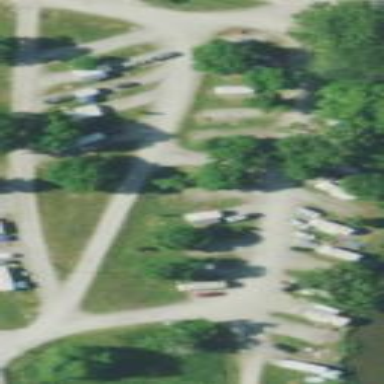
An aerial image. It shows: Campsite designated for tourism.